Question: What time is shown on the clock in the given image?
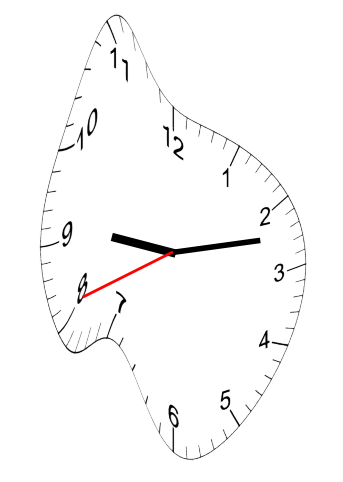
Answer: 09:12:41